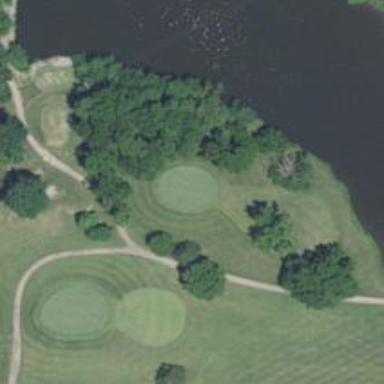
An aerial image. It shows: View of golf hole.